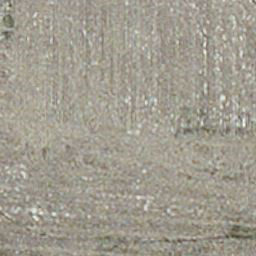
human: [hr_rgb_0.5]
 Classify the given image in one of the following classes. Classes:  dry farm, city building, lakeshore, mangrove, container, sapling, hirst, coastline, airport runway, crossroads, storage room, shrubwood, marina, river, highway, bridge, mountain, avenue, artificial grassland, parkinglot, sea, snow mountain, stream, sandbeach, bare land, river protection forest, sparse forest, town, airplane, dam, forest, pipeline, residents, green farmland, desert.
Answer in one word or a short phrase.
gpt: dry farm